Interaction volume radius: 5 \u00c5
Interaction volume height: 25 \u00c5
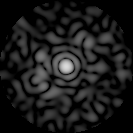
Disorder parameter: 0.8622